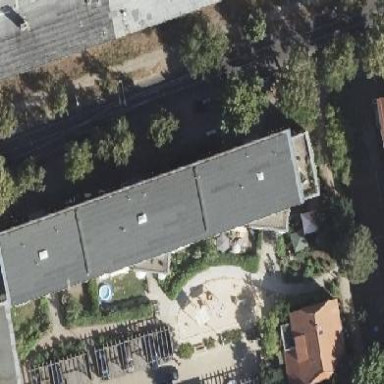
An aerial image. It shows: Skillion roof apartments building.